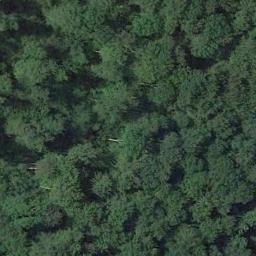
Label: forest